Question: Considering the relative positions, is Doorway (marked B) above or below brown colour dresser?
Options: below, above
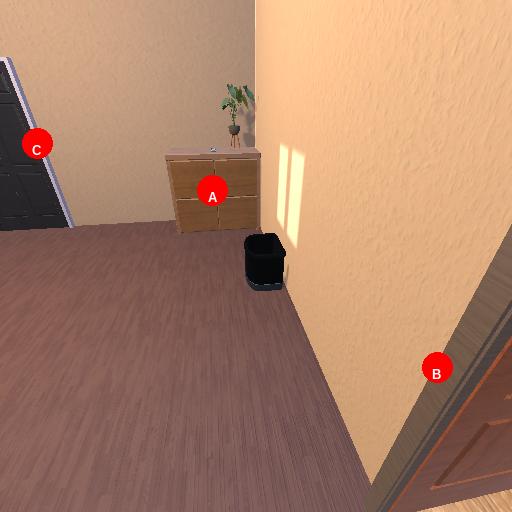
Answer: below